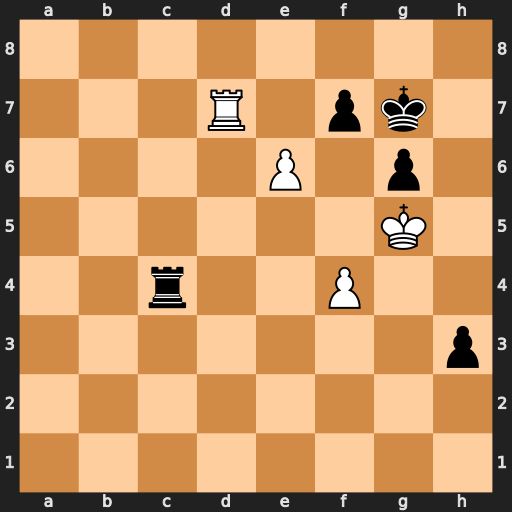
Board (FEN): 8/3R1pk1/4P1p1/6K1/2r2P2/7p/8/8
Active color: w
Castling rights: -
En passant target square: -
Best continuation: Rxf7+ Kg8 Rf6 h2 Rxg6+ Kf8 Rh6 Rc1 Rxh2